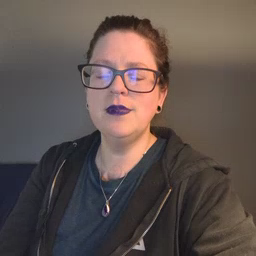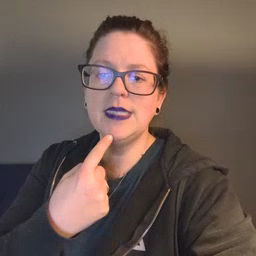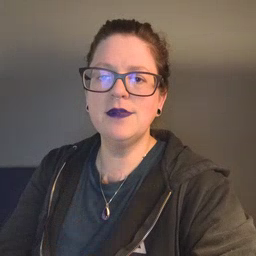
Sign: say